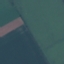
Land use / land cover: AnnualCrop